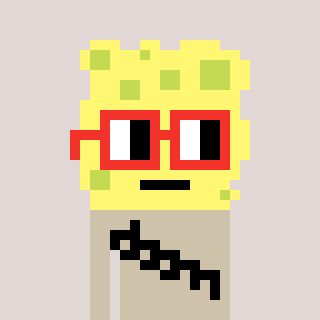
a pixel art character with square red glasses, a sponge-shaped head and a bege-colored body on a warm background